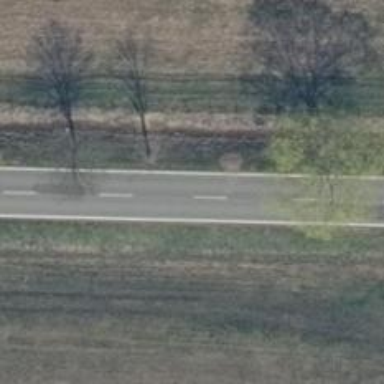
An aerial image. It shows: Secondary road with asphalt surface.